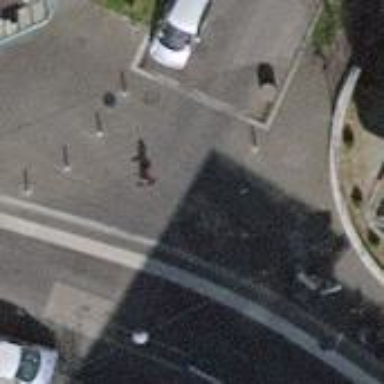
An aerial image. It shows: Bollard.